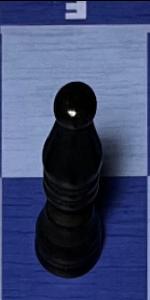
Label: Bishop_Black